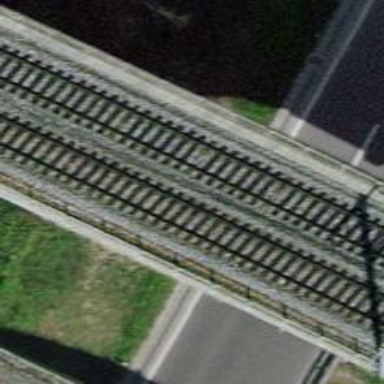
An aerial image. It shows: Railway bridge with electrified tracks and single contact line.